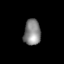
Tissue: lung
Cell type: Epithelial cells
Senescence score: 0.2149
Nuclear area (px): 425
Mean DAPI intensity: 134.871